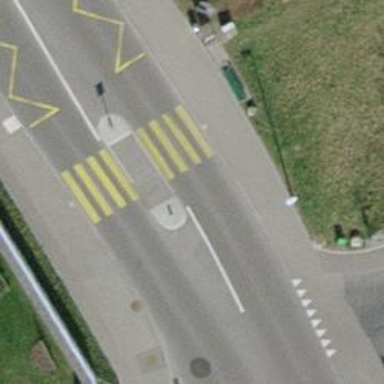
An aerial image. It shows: Uncontrolled zebra crossing with pedestrian island.